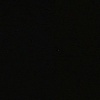
Label: space